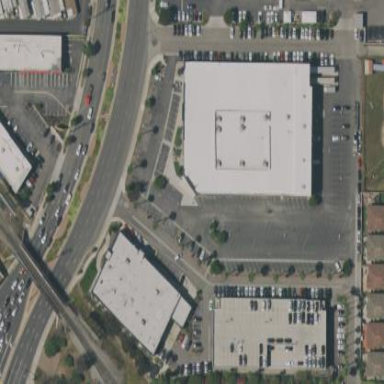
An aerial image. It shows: Retail building.